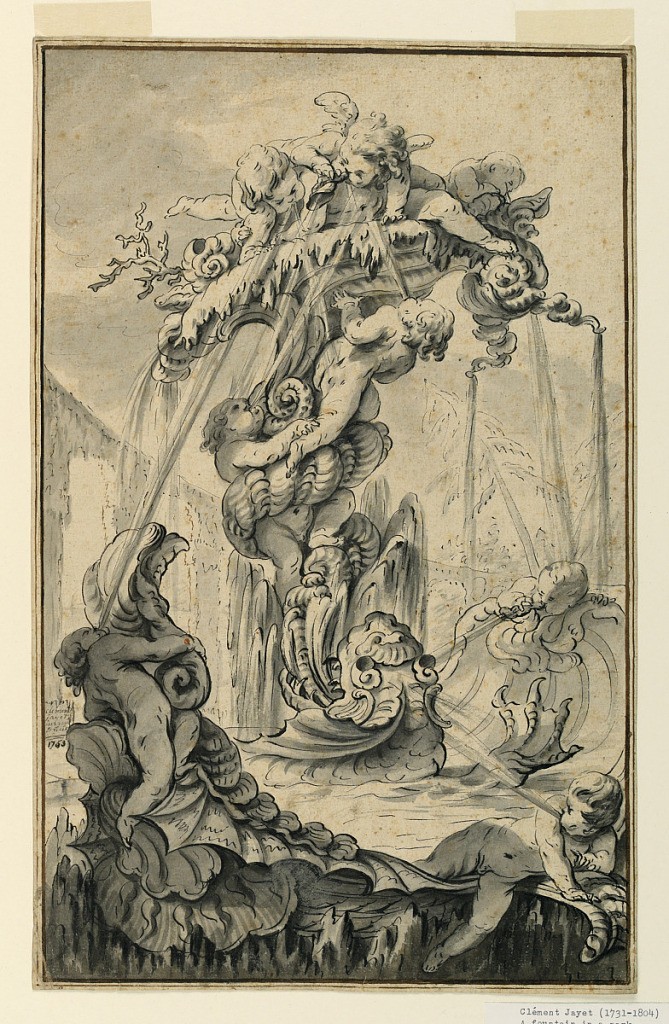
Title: A Fountain in a Park
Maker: Clement Jayet, French, 1731 – 1804
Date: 1763
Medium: Pen and black ink, brush and white gouache on paper
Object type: Drawing
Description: The obliquely shown fountain consists of a basin in the shape of a boat in which a shell with children and sea animals is supported by a dragon and children. The children pour water at each other or the dragon. A hedge with arched openings is supposed to form an enclosure. Framing ink lines. Paper margin.